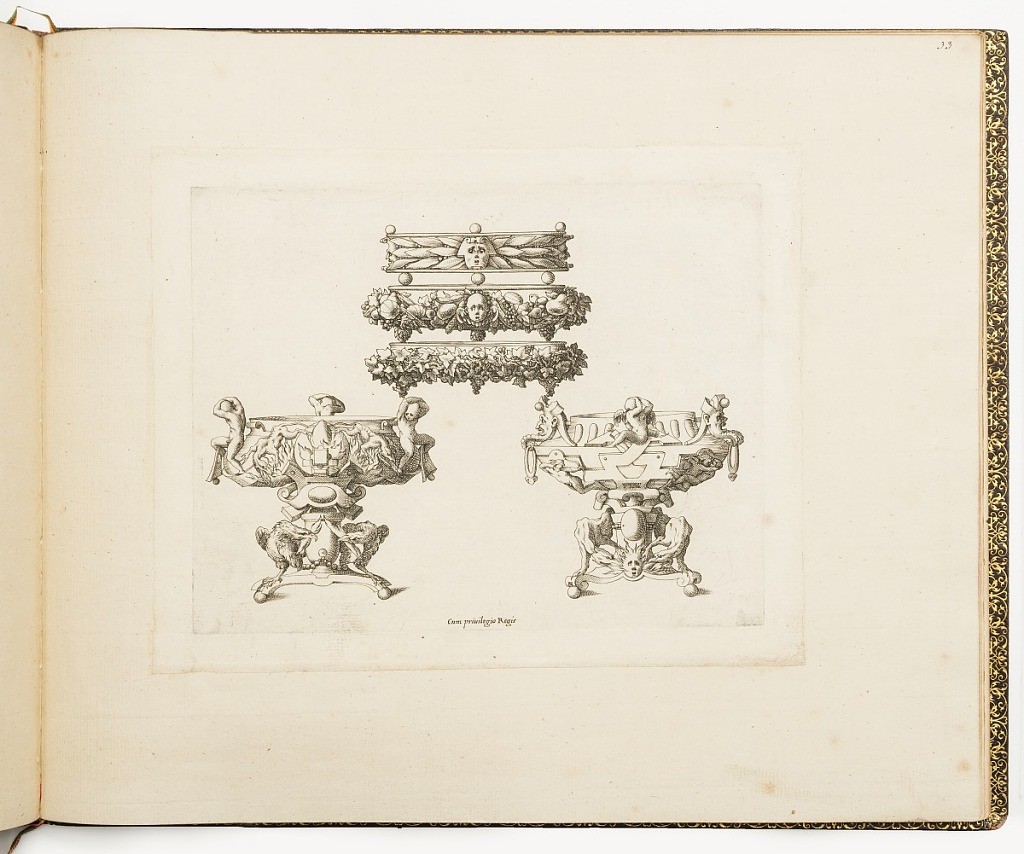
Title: Designs for Braziers and Trays, from Dessins d'orfèvrerie (Designs for Metalwork)
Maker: Léonard Thiry, Flemish, 1550
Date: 1540–1560
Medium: Engraving on laid paper
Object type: Print
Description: Fontainebleau school. Two designs for braziers and three designs for trays. The left brazier is decorated with Jupiter's eagles, ignudi and the flaming salamanders of François I; the right one is decorated with salamanders, a sun masks and amorous figures. The first tray is decorated with a mask and leaves; the second with a cherub head, fruits and vegetables and the last one with vine.